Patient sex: F
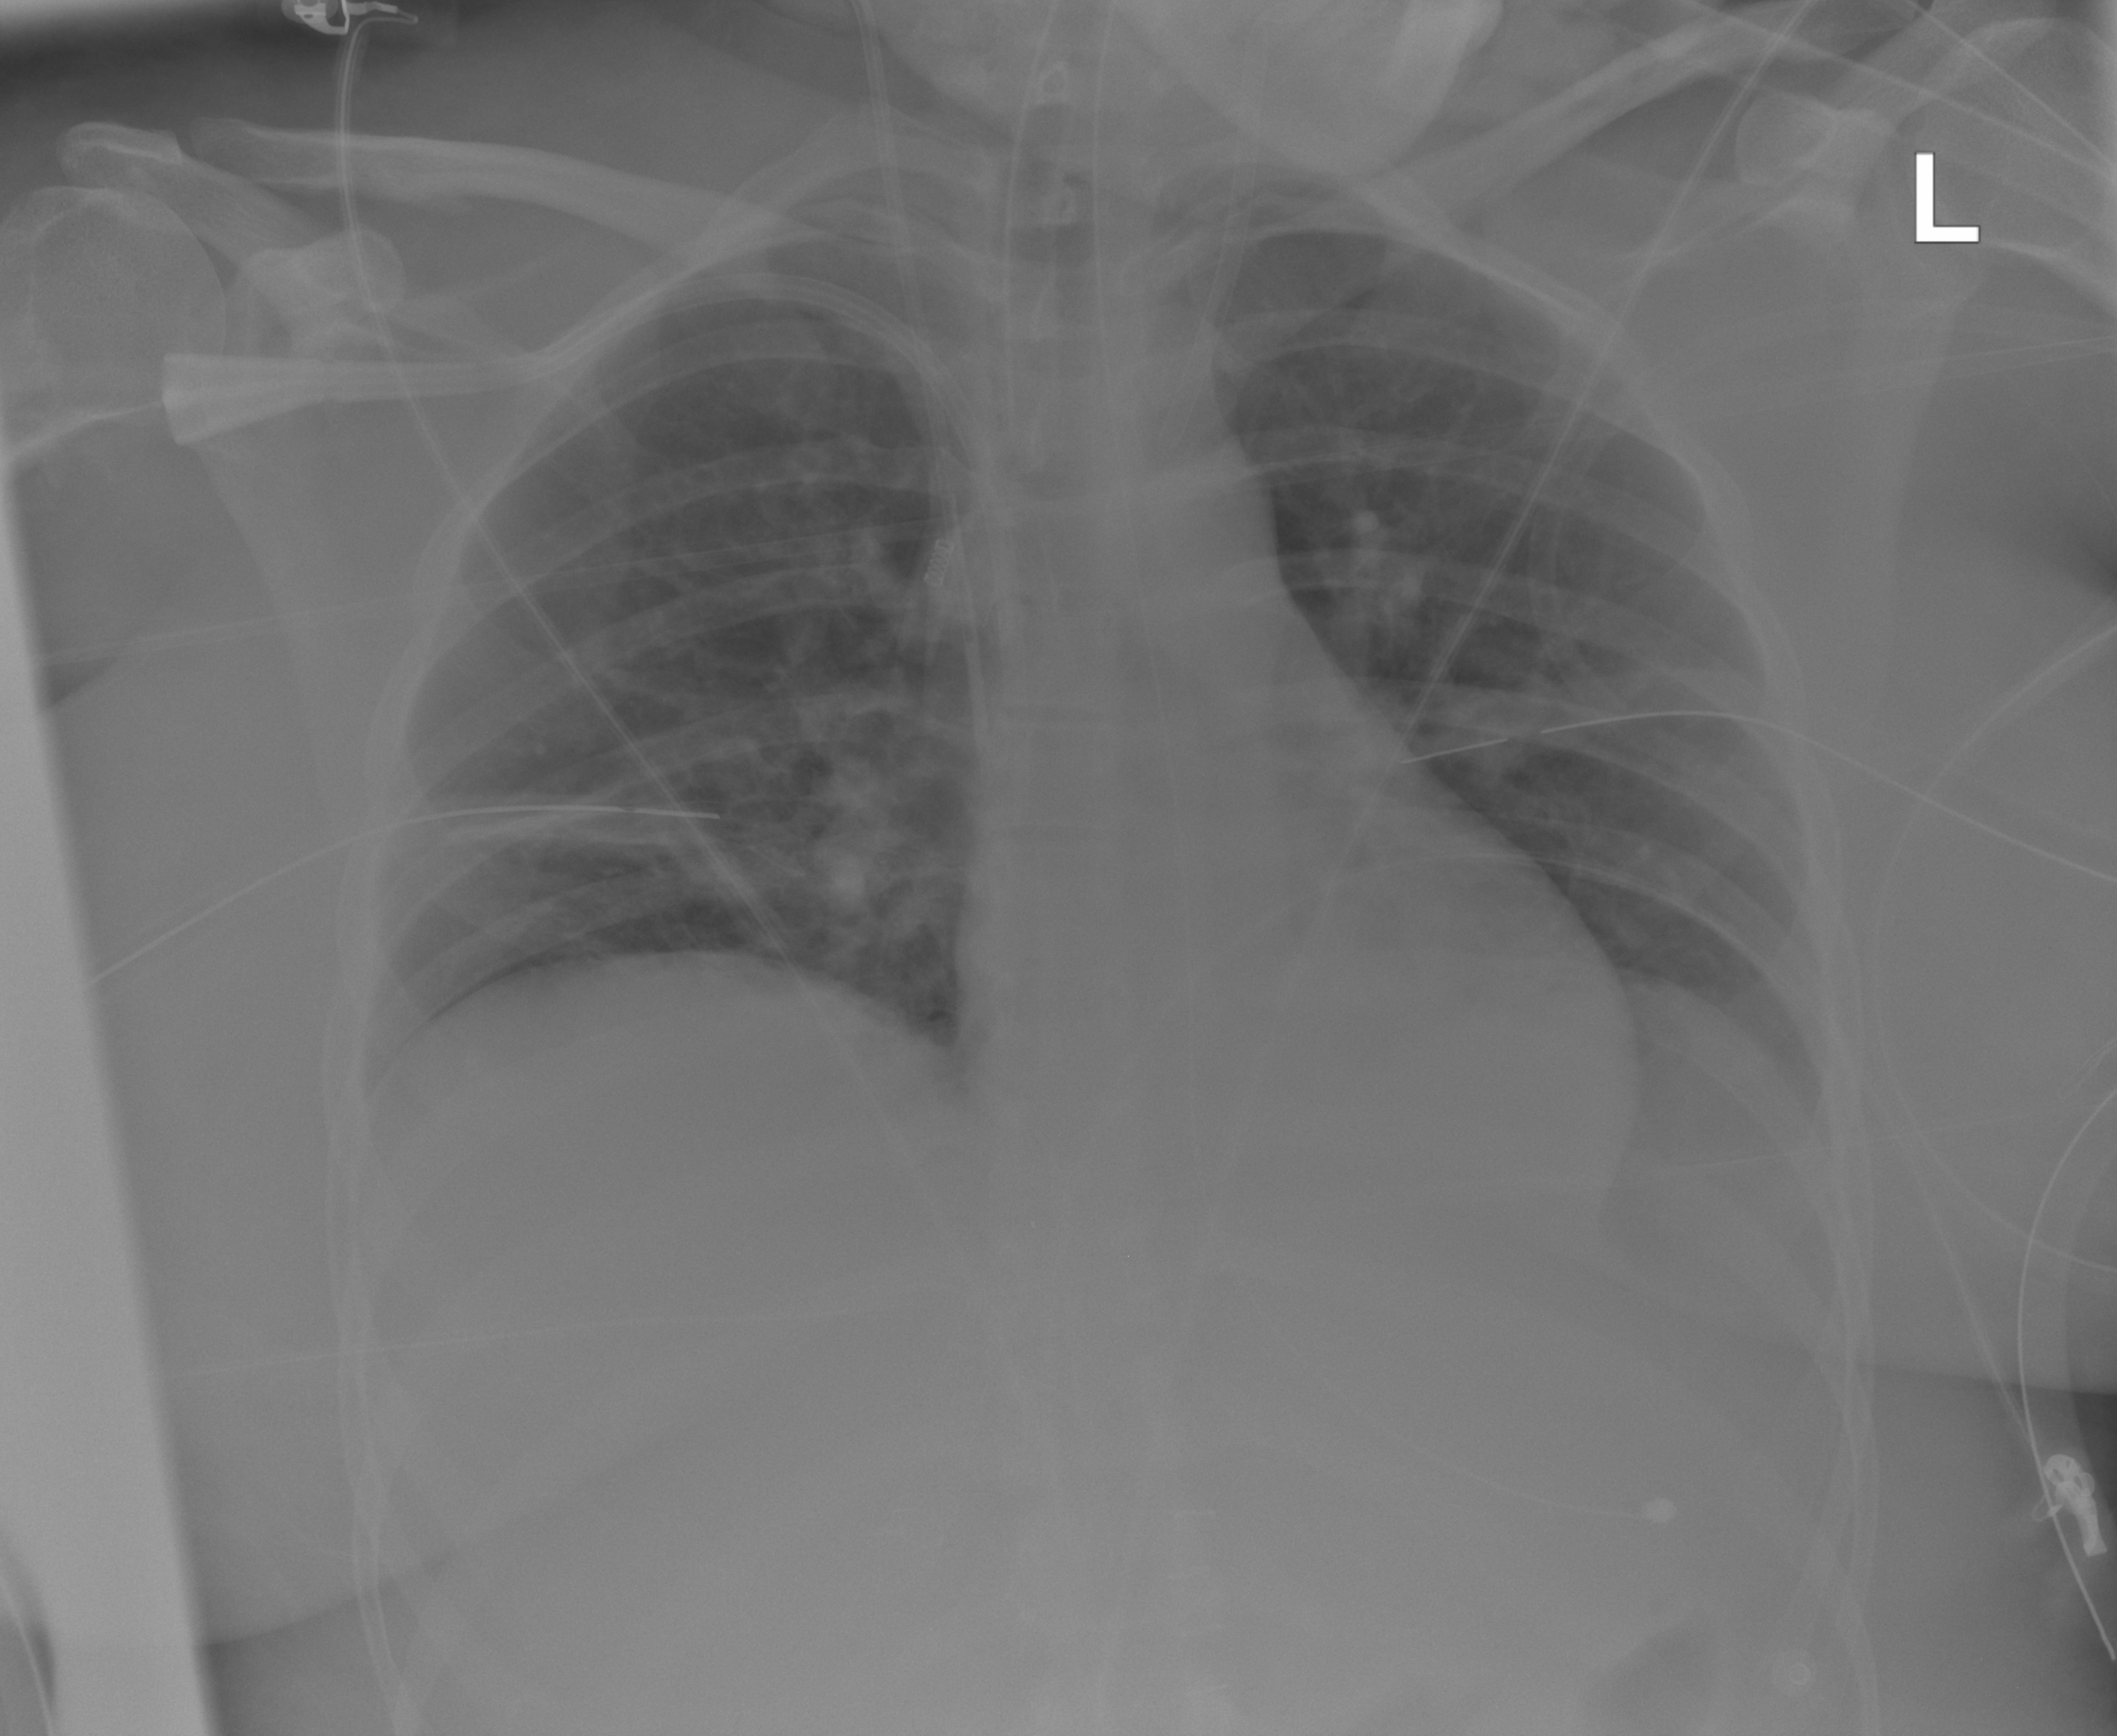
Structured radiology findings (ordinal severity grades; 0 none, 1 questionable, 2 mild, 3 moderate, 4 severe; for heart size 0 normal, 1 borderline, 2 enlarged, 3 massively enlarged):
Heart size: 0
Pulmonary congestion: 0
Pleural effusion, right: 0
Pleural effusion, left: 2
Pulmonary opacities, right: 0
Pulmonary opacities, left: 0
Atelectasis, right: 0
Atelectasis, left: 2